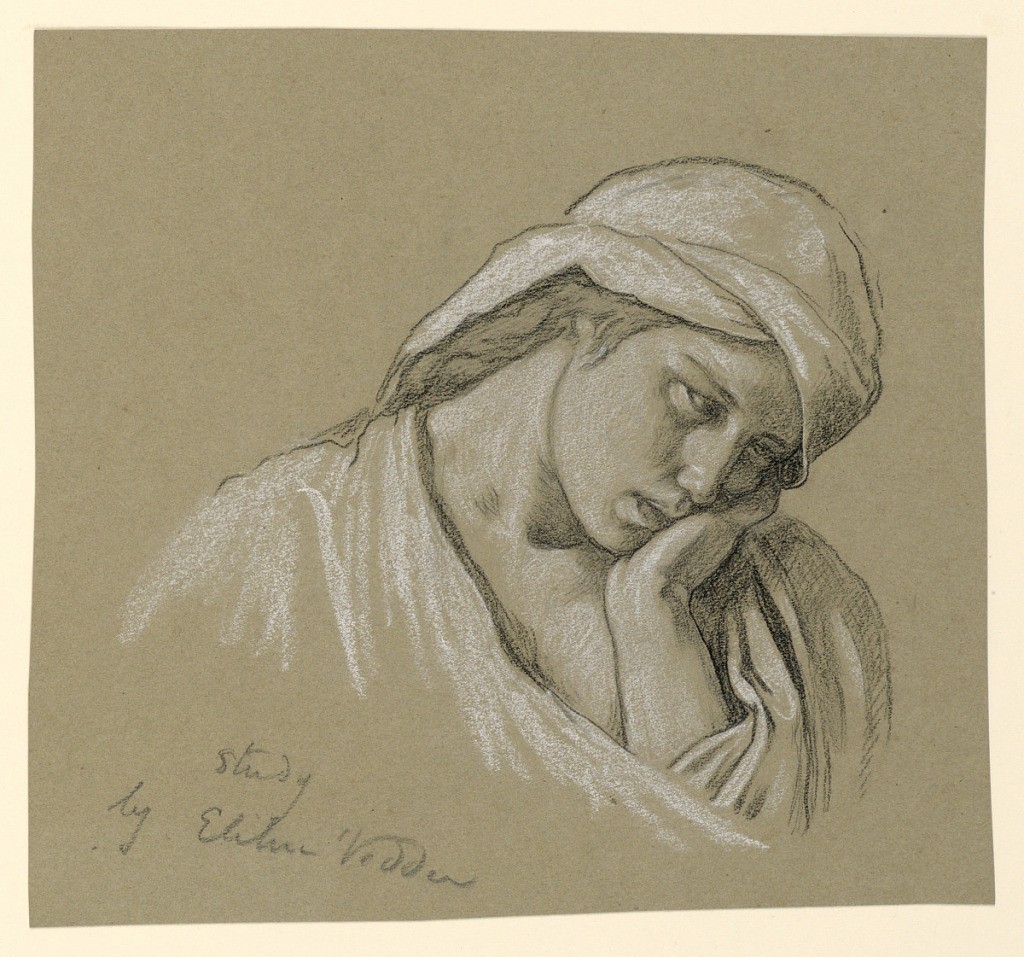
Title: Portrait of a Costumed Figure
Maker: Elihu Vedder, American, 1836 – 1923
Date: ca. 1885
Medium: Black crayon, white chalk, on buff paper
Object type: Drawing
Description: Bust-length figure of a girl, her head turned sharply to the right, bowed forward, supported by her left hand. A draped headdress covers her head. Inscribed and signed, lower left: "Study / by Elihu Vedder."